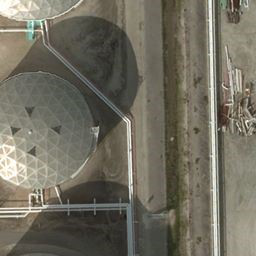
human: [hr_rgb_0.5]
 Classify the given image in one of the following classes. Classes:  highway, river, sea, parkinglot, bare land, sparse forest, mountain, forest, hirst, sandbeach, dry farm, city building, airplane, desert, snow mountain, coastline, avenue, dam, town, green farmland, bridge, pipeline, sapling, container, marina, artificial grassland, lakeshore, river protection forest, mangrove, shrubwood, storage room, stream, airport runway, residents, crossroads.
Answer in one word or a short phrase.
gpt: storage room